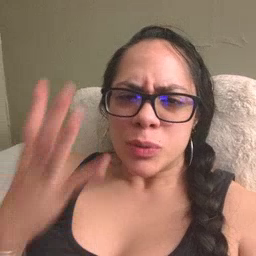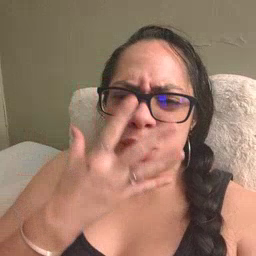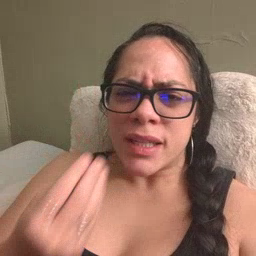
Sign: pretty